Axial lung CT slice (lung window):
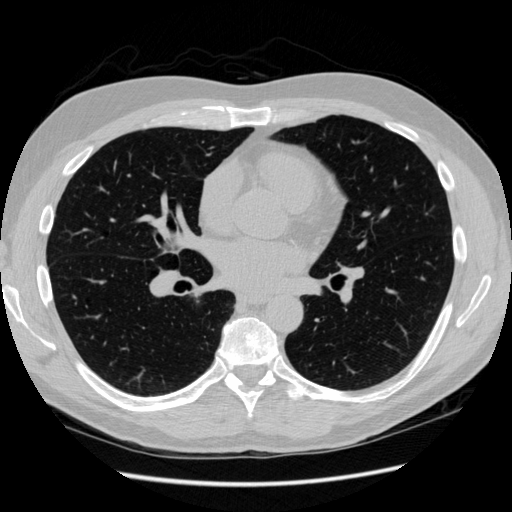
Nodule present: no